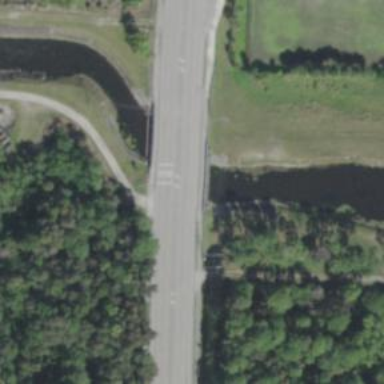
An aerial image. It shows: Tertiary road passing over bridge.